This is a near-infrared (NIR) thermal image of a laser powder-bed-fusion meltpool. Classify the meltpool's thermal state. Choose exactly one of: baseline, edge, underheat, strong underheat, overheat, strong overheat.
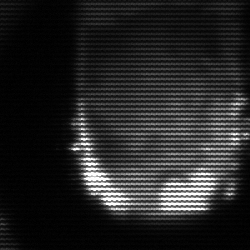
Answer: baseline